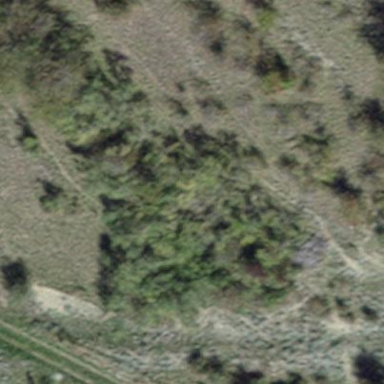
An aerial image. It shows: Forest area.